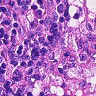
Metastatic tissue present: no